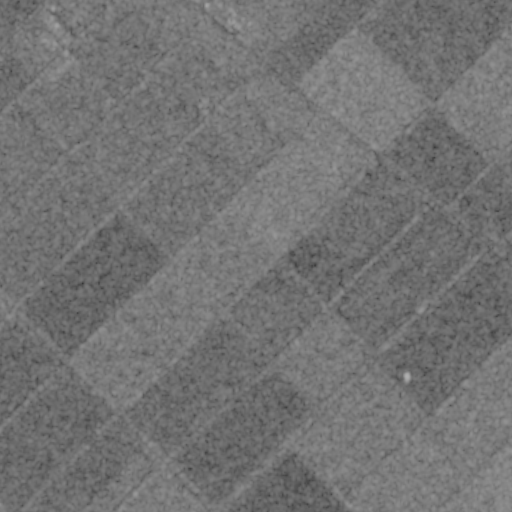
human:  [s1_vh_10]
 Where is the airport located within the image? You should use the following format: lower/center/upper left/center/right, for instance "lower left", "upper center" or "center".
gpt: The airport is located in the upper right of the image.
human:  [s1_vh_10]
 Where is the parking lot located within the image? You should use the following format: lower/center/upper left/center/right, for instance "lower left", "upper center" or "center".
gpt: The parking lot is located in the upper center of the image.
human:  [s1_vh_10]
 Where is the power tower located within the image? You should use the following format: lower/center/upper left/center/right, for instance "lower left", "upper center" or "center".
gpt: The power tower is located in the upper left of the image.
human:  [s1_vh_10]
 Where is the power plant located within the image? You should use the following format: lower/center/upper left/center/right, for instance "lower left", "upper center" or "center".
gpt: There is no power plant in the image.

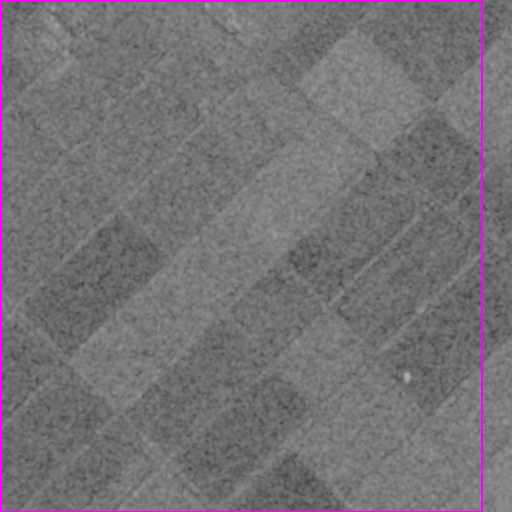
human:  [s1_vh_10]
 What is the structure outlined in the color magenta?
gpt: The structure outlined in magenta is a crop field.
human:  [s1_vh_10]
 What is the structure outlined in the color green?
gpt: There is no green outline.